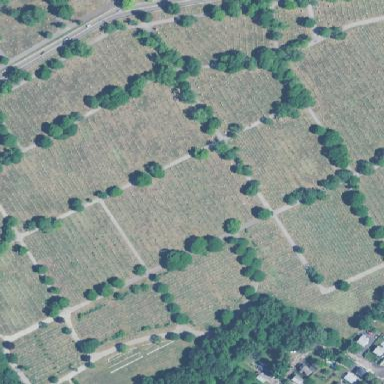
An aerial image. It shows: Historical cemetery with landuse designation. It is known as burial ground.